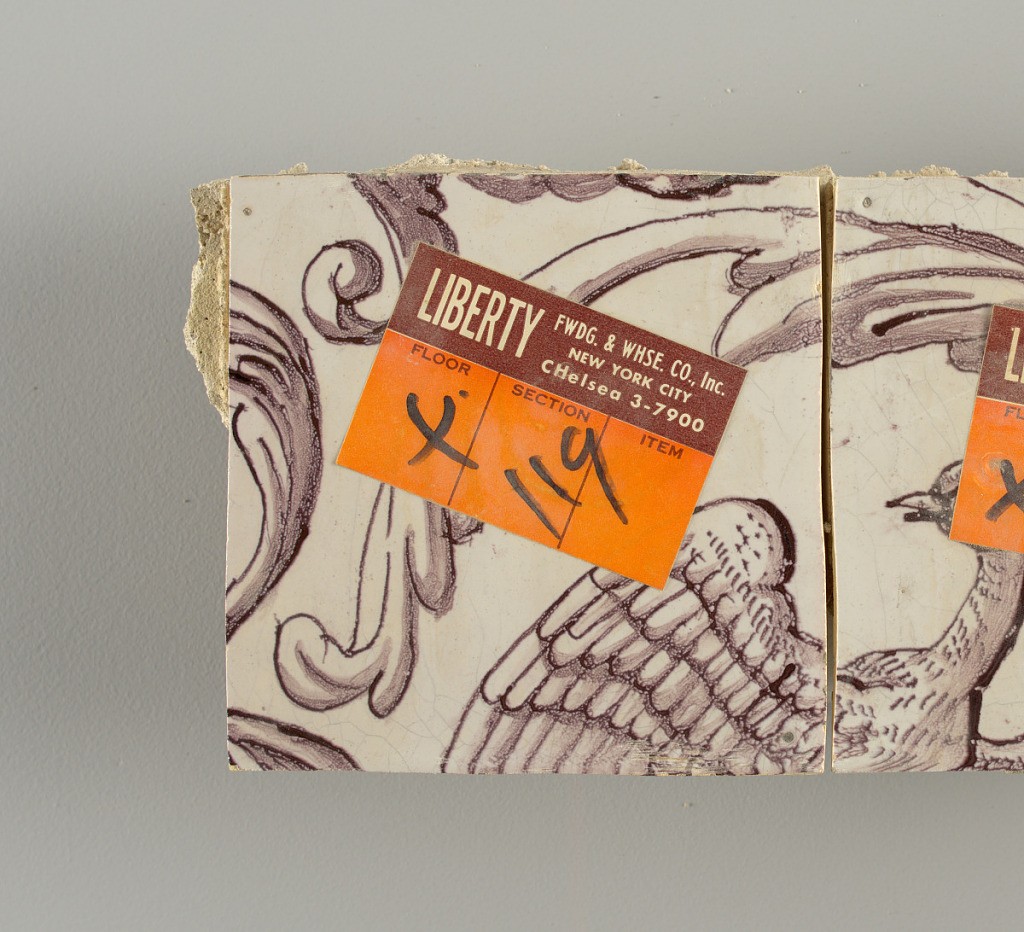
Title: Tile wall facing
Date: ca. 1725
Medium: Tin-glazed earthenware, underglaze
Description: Horizontal rectangle.  Thirty tiles wide and twenty-three tiles high with opening for fireplace eleven tiles wide and ten high.  Foliage arabesques disposed about three vertical axes from which are emphazised by urns at center and right, and at left by the figure of a standing woman carrying an infant on her arm and accompanied by two children.